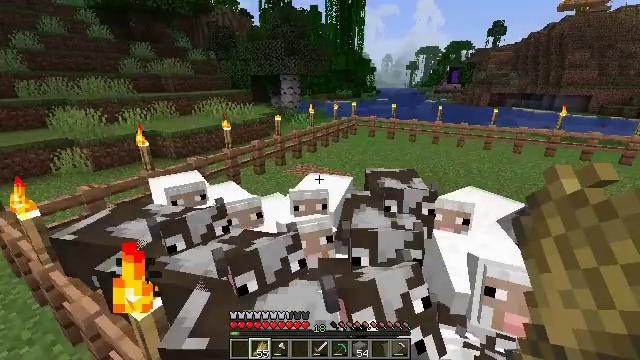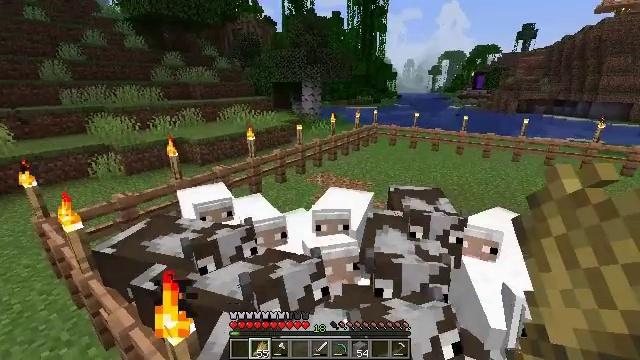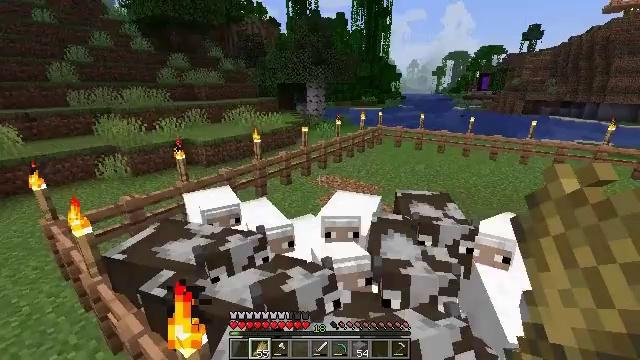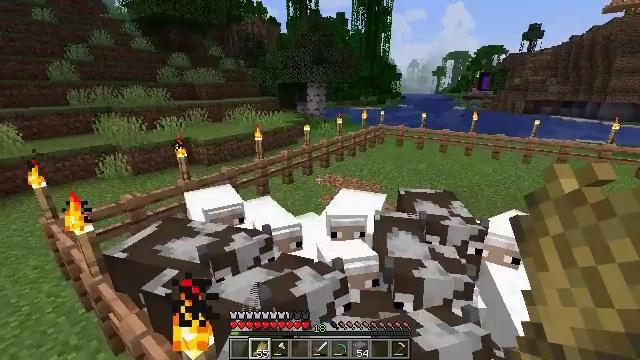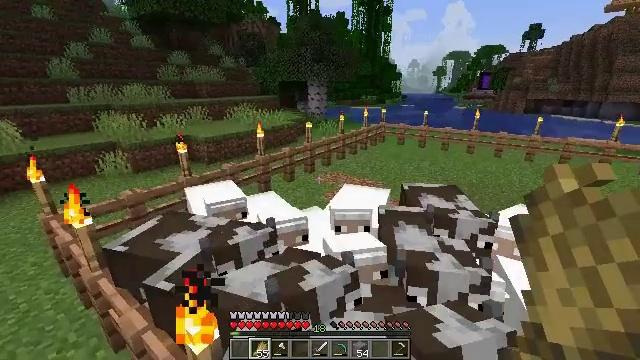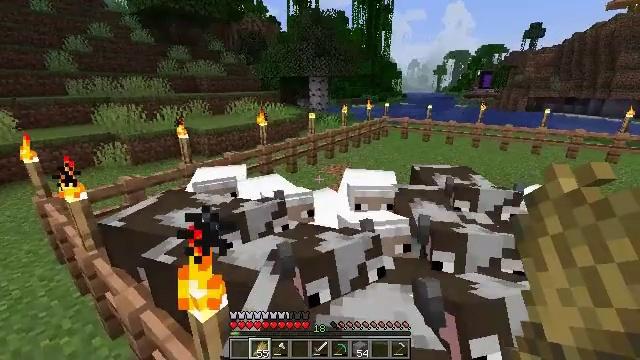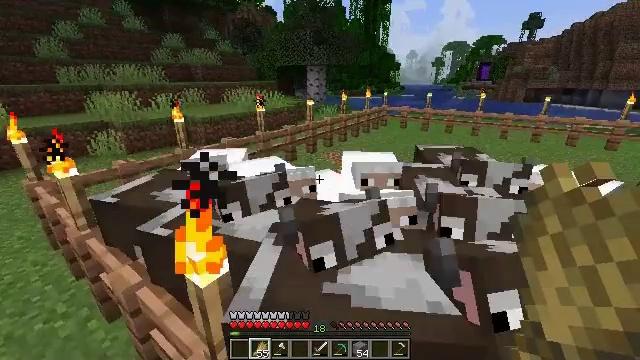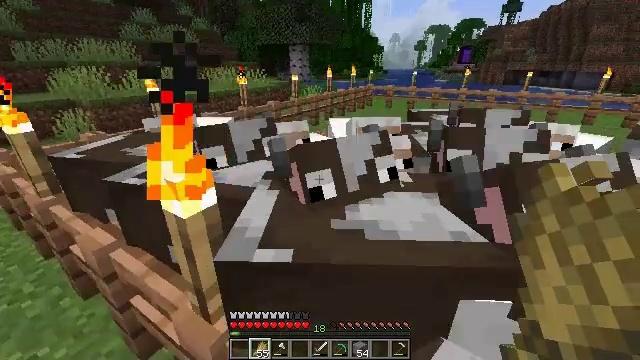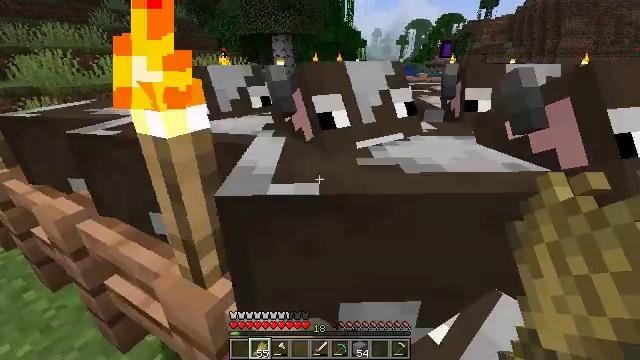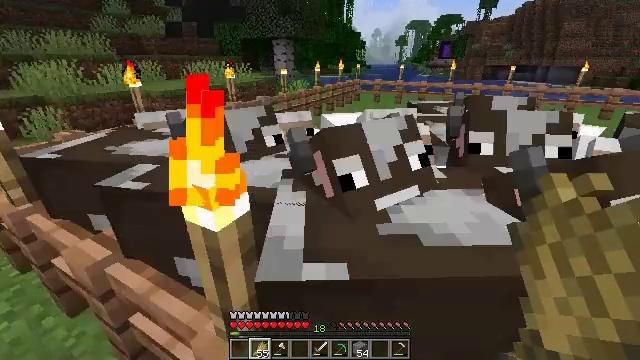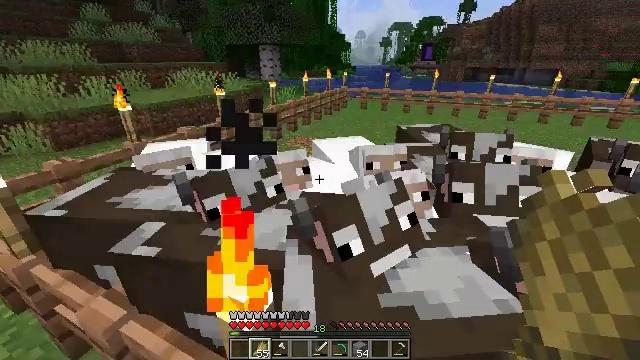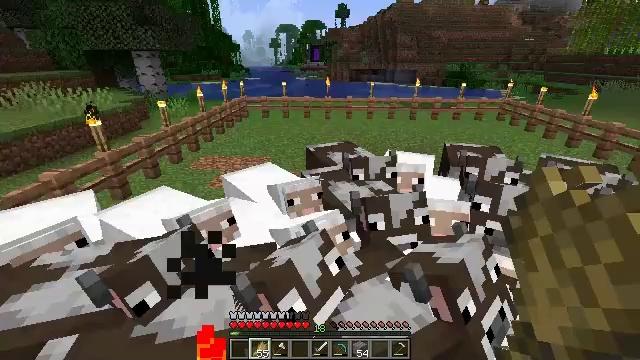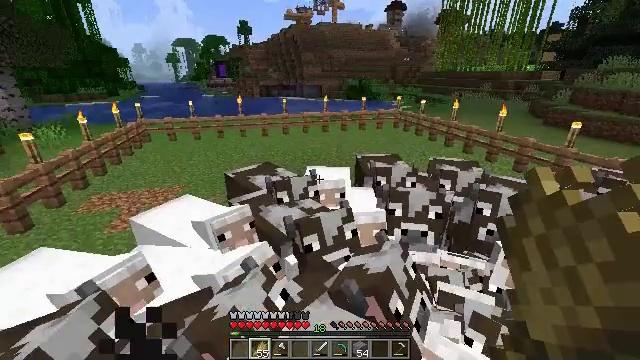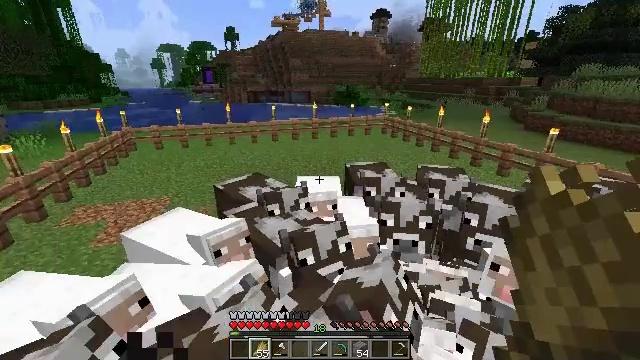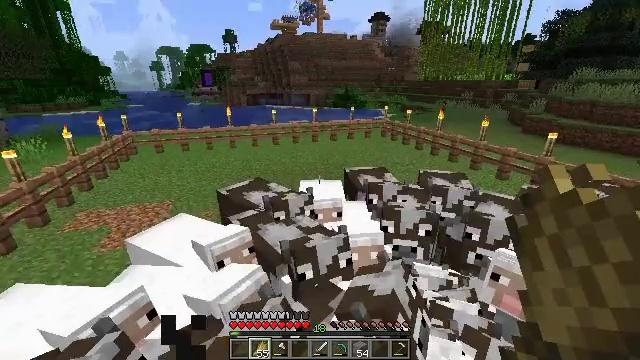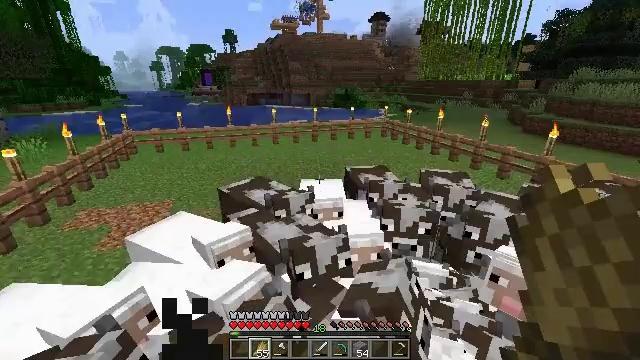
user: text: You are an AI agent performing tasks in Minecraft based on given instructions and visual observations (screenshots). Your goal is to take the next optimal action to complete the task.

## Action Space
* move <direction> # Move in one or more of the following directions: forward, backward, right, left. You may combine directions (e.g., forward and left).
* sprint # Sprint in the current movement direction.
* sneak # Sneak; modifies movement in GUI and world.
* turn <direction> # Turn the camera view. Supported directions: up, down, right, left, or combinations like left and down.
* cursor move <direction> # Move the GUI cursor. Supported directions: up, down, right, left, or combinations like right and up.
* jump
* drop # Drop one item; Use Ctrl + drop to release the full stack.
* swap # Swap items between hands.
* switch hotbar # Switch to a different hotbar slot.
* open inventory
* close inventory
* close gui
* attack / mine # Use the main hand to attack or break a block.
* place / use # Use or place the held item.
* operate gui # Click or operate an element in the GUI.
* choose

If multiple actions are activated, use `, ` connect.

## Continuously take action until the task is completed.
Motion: motion action
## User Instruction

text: Open the crafting table to craft a jungle fence gate.
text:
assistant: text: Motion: move forward, turn left, use / place, jump
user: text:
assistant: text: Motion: move forward, use / place, jump
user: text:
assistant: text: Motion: move forward, use / place, jump
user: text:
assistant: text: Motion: move forward, use / place, jump
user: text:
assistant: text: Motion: move forward, use / place, jump
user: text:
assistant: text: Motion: move forward, turn down, use / place, jump
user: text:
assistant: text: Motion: move forward, turn right and down, use / place, jump
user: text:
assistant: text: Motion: move forward, turn right, jump
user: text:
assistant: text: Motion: move forward, jump
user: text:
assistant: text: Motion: move forward, turn right, use / place, jump
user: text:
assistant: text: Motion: move forward, turn right, use / place, jump
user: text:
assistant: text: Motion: move forward, turn right and up, jump
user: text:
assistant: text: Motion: move forward, turn right and up, jump
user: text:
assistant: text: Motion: move forward, use / place, jump
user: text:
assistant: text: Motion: move forward and move right, use / place, jump
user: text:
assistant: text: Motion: move forward and move right, use / place, jump
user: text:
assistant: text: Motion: move forward and move right, use / place, jump
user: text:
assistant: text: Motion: move forward and move right, use / place, jump
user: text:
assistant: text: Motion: move forward and move right, use / place, jump
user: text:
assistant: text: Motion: move forward and move right, turn right, jump
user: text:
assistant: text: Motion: move forward and move right, turn right, jump
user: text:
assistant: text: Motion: move forward and move right, use / place, jump
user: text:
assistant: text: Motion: move forward and move right, use / place, jump
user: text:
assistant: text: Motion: move forward and move right, use / place, jump
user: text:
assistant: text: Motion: move forward and move right, use / place, jump
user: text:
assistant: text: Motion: move forward and move right, use / place, jump
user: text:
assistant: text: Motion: move forward and move right, turn left, use / place, jump
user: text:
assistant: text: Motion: move forward and move right, turn left, use / place, jump
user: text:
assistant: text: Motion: move forward and move right, turn left, use / place, jump
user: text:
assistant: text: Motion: move forward and move right, turn left, use / place, jump